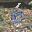
Label: 6